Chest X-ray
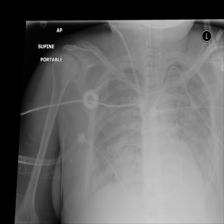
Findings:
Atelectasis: negative
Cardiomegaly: negative
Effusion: negative
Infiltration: negative
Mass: negative
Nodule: negative
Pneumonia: negative
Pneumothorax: negative
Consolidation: positive
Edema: negative
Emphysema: negative
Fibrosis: negative
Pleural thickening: negative
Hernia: negative